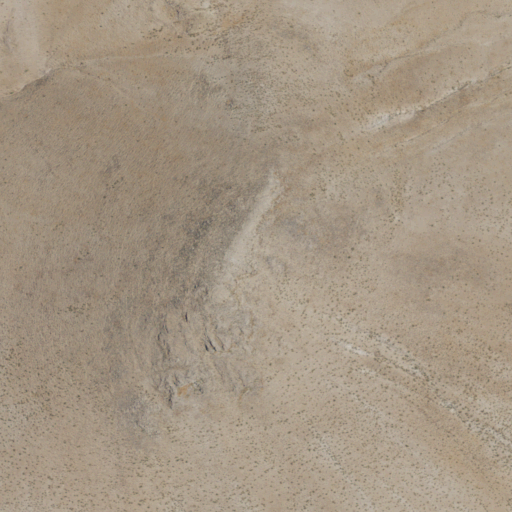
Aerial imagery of mountain in New Mexico named Clabber Top Hill containing grassland and shrub